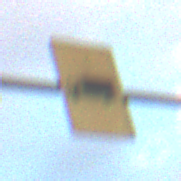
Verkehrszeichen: KFZZulaessigeGesamtmasse3Komma5TOhnePfeilsymbol
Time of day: SunriseSunset
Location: Outdoor (Nature)
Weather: PartlyCloudy
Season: NotSpecified
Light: Natural